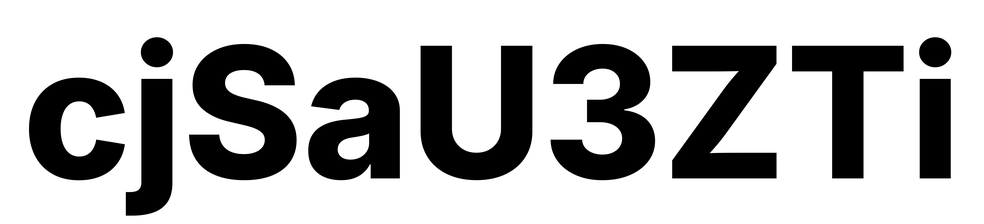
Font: Inter_ExtraBold